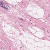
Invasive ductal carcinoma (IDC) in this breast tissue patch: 0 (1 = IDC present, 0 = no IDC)